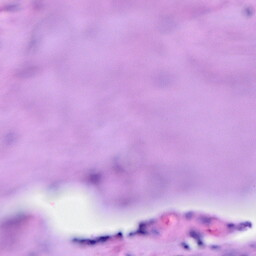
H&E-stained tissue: Breast